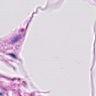
Metastatic tissue present: no